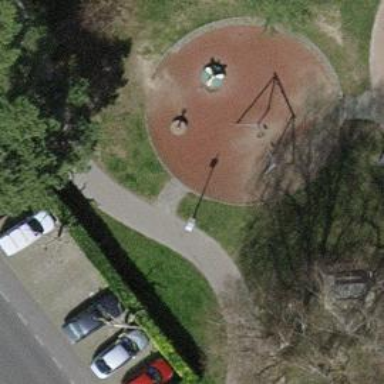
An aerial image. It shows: Playground area for leisure activities on the land.